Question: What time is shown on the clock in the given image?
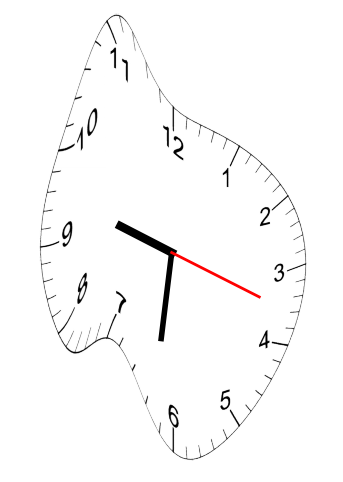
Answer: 09:31:18